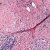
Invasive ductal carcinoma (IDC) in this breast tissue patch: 0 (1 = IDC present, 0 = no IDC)